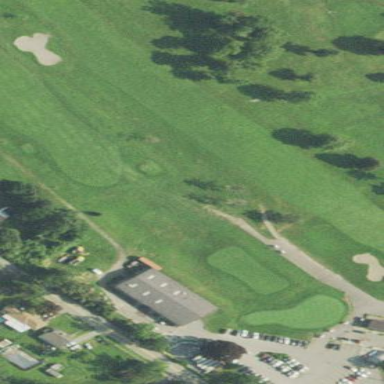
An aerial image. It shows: Golf fairway surrounded by grass.